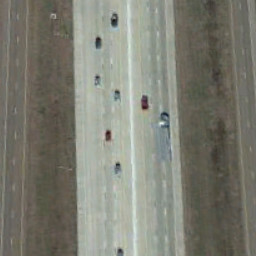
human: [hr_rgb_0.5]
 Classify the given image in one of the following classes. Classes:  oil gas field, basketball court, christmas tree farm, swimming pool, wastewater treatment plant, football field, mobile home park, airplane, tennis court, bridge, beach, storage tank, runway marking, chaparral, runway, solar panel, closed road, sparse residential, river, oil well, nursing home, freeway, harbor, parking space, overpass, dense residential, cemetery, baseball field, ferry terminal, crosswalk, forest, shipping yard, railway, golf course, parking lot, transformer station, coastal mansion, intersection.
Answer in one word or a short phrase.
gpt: freeway